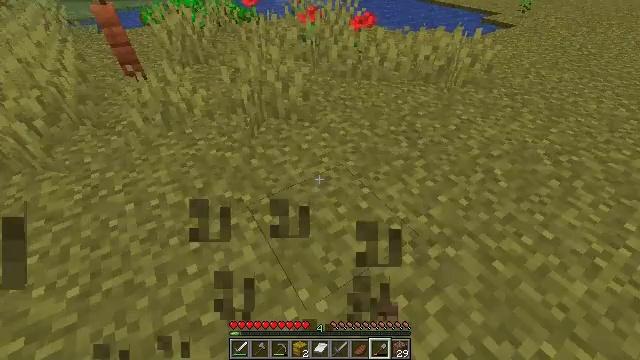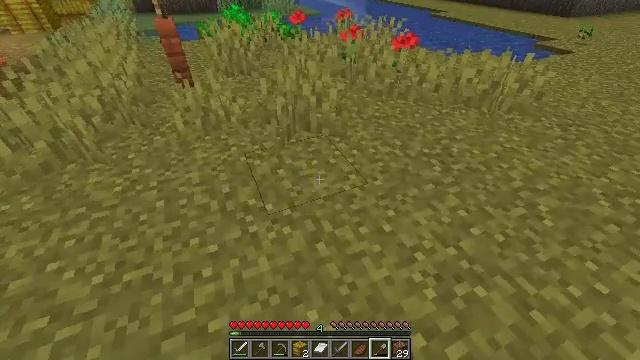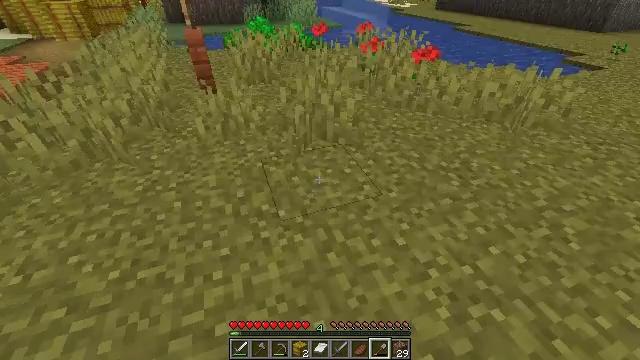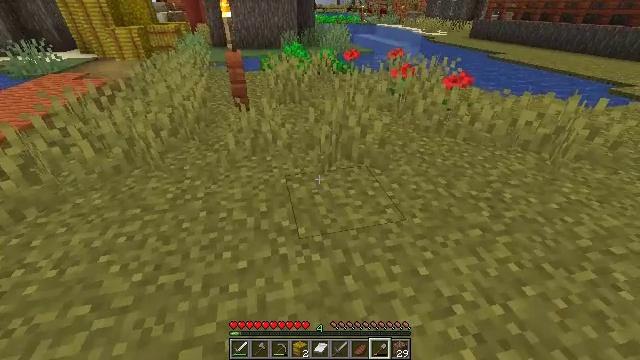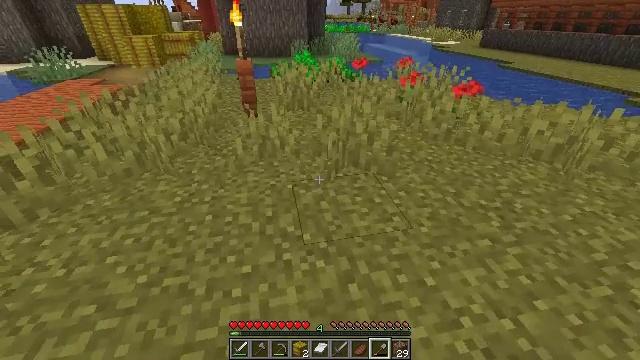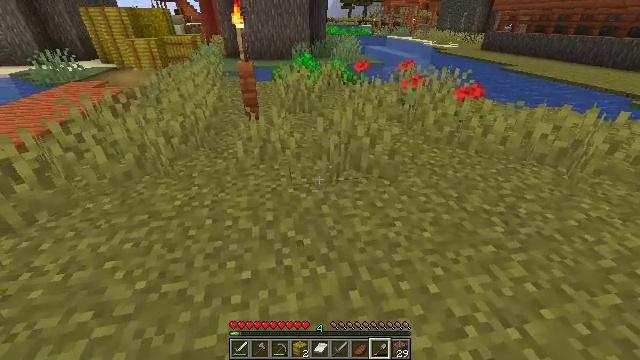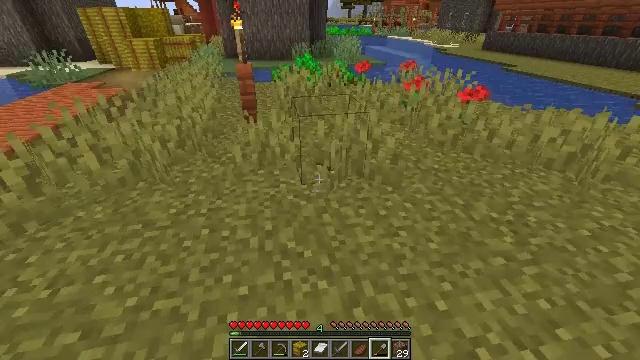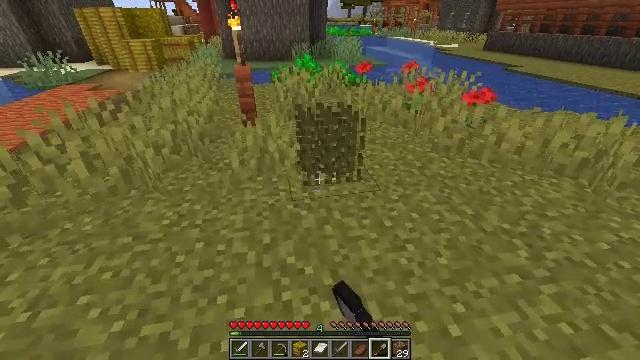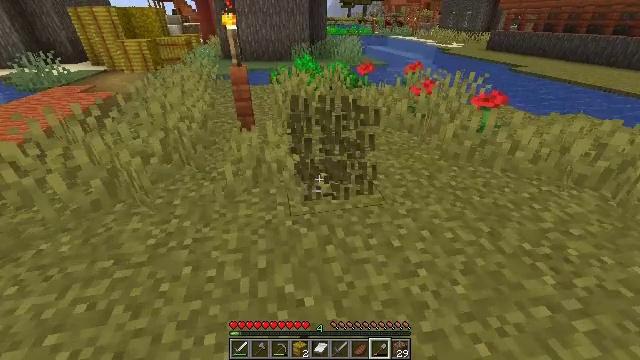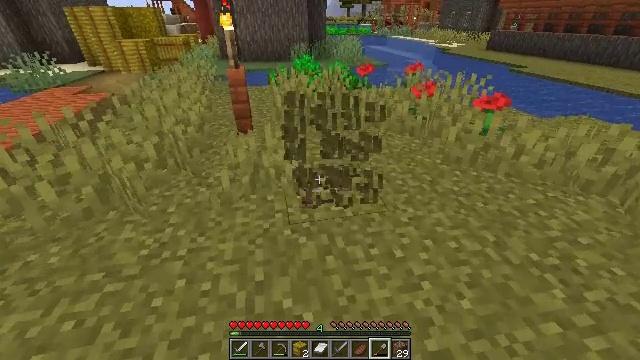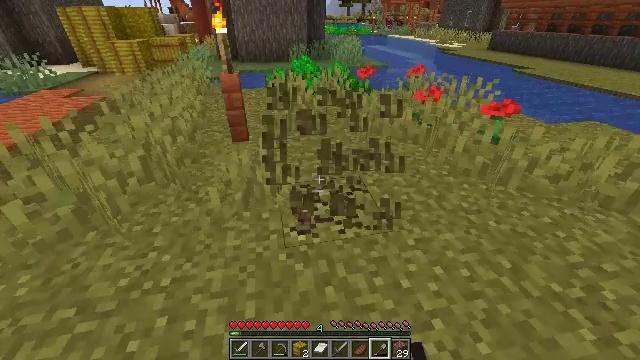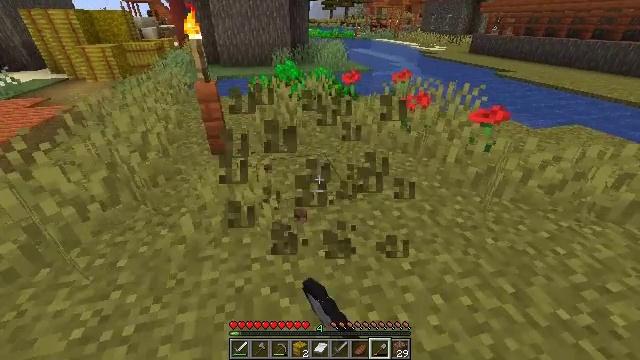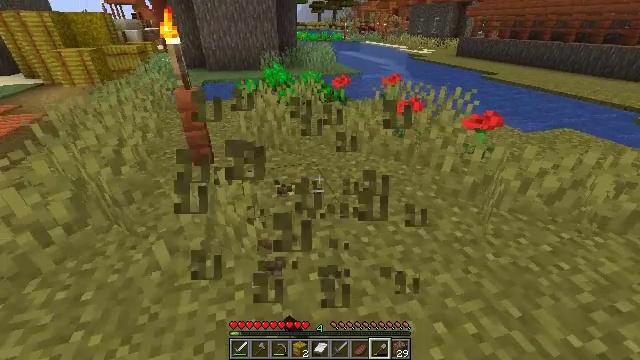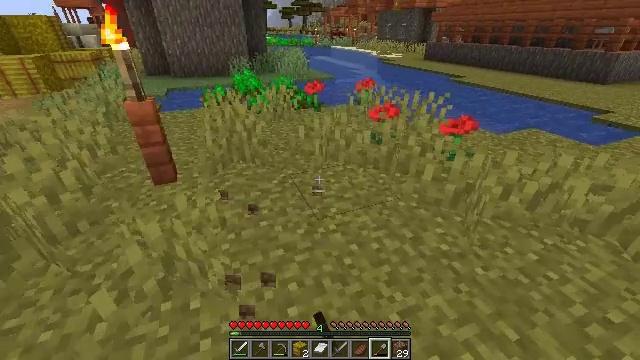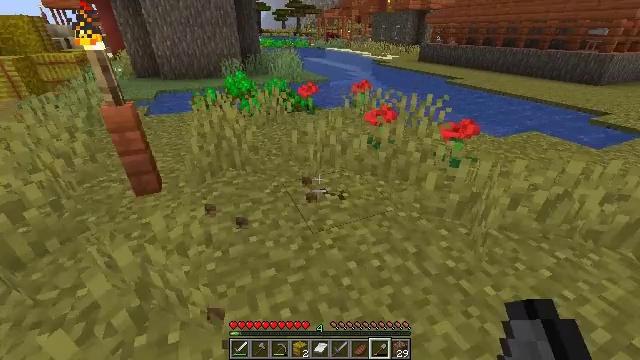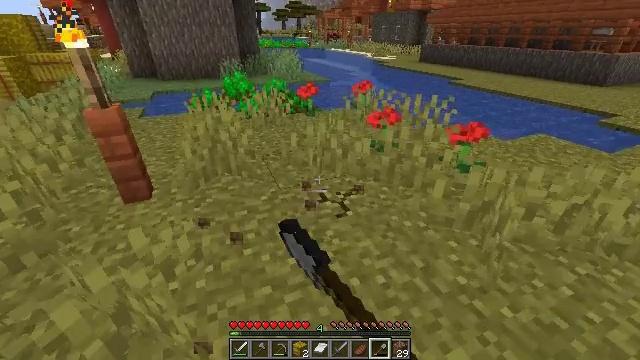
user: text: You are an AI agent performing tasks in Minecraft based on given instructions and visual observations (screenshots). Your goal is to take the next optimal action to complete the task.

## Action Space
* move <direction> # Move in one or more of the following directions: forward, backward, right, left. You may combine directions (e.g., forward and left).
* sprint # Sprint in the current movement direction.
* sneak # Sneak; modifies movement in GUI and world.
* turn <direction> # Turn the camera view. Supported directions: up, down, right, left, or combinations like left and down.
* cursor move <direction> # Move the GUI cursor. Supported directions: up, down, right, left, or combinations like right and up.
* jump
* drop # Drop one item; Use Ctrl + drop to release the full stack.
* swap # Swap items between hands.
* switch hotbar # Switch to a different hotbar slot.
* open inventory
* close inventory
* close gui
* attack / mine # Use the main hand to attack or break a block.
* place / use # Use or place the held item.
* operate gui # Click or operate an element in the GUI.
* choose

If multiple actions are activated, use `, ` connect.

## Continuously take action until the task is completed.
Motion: motion action
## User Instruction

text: Break the grass block.
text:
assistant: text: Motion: turn left and up
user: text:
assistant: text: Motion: turn left and up
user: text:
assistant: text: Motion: turn left and up
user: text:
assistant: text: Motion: turn left and up
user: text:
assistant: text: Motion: move forward
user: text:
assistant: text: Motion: move forward, attack / mine
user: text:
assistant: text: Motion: move forward, attack / mine
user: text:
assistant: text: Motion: move forward, attack / mine
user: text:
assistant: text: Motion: move forward, attack / mine
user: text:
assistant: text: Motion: move forward, attack / mine
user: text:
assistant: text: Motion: move forward, turn right, attack / mine
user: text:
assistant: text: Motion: move forward, turn right, attack / mine
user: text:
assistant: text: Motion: move forward, turn right, attack / mine
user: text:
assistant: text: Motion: move forward, turn right, attack / mine
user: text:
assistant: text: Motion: move forward, attack / mine
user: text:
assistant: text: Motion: move forward, turn left, attack / mine
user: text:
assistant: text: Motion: move forward, turn left, attack / mine
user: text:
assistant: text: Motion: move forward, turn left, attack / mine
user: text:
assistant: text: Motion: move forward, turn left, attack / mine
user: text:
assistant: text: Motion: attack / mine
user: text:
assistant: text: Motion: no_op
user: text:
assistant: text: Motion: no_op
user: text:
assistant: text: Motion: no_op
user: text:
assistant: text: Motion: no_op
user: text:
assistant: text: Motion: no_op
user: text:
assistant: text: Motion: turn left
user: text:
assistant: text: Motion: turn left, attack / mine
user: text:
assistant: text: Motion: move forward, turn left, attack / mine
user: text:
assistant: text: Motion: move forward, attack / mine
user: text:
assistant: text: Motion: move forward, attack / mine